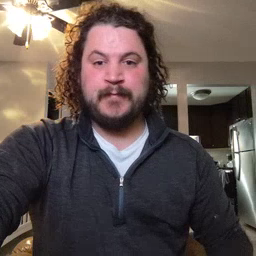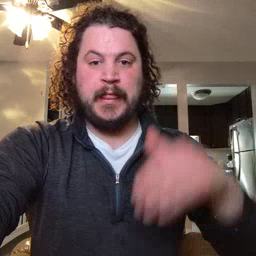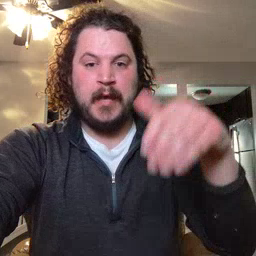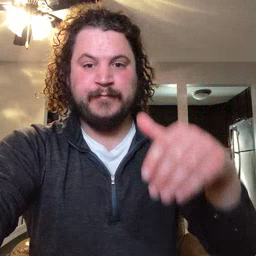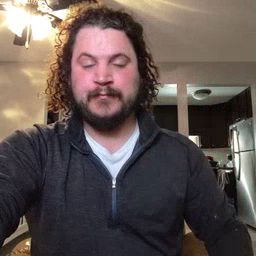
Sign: night